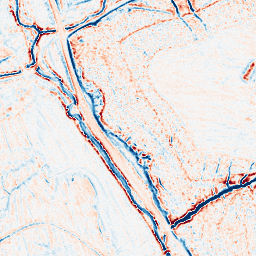
Category: edge_preserving
Decomposition family: bilateral
Decomposition parameters: d: 9
sigma_color: 150
sigma_space: 25
Upsampling method: bspline
Upsampling parameters: scale: 8
Upsampling scale: 8